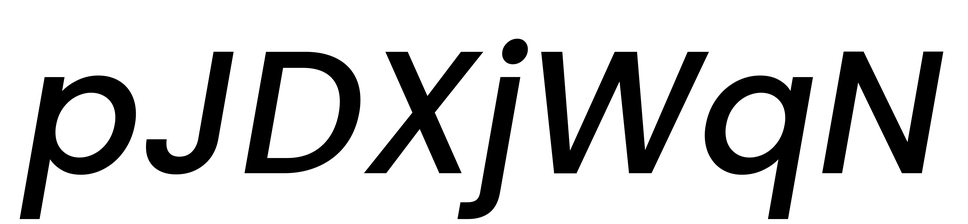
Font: Poppins-MediumItalic